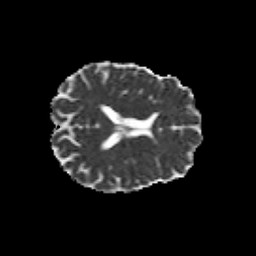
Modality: MD
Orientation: axial
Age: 52
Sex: male
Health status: healthy
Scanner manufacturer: siemens
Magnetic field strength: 3 T
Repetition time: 10.8 s
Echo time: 0.082 s